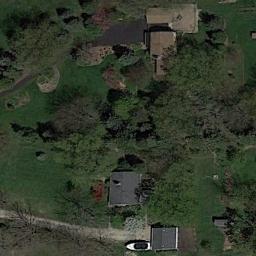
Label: sparse_residential